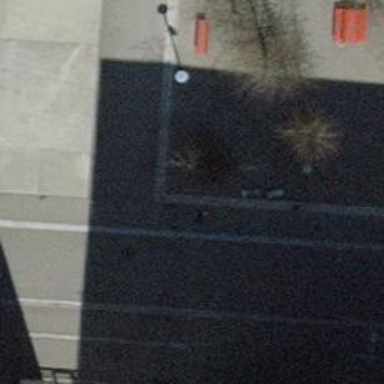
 Fagus genus."